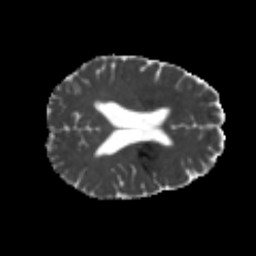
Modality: MD
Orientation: axial
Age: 20
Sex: female
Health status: healthy
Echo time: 0.074 s